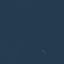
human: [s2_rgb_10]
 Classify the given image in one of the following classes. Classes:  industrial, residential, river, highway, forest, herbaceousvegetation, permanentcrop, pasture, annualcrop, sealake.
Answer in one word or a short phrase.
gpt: SeaLake